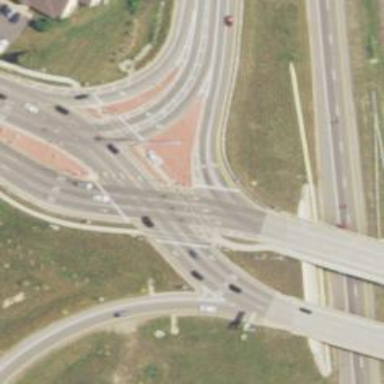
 featuring diverging diamond interchange (DDI)."